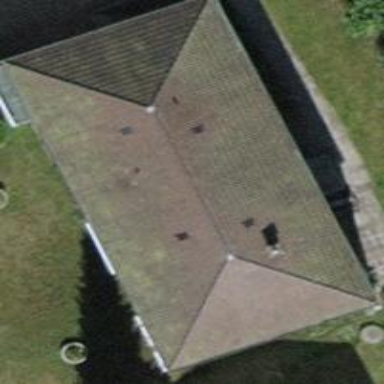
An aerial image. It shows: Building with hipped roof shape.